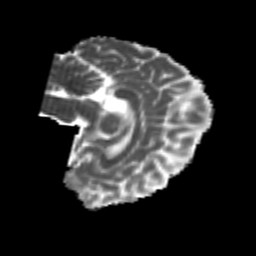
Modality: MD
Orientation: sagittal
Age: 25
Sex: female
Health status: healthy
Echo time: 0.074 s